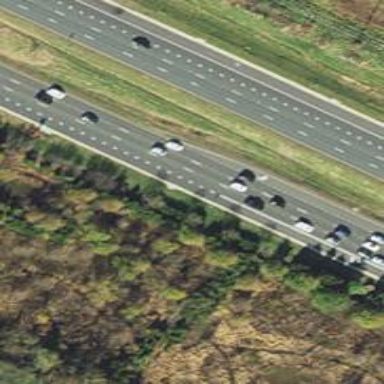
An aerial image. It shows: Asphalt surface motorway with expressway access.